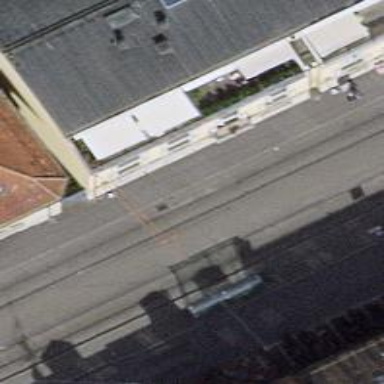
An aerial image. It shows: Tram stop for public transport.